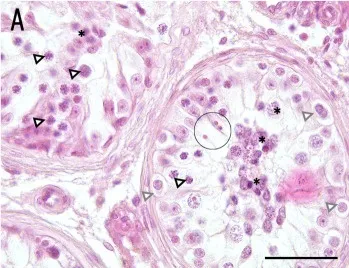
Histological evaluation. A; Representative picture of the right testis, taken from the middle section. Two tubules are shown, the left one presenting only primary spermatocytes (lined arrowheads) and degenerating germ cells (asterisk), whereas the right tubule shows additionally a small group of elongated spermatids (circle). Gray lined arrowheads: spermatogonia.
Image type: pathology (h&e)